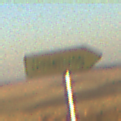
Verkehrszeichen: UmleitungswegweiserRechtsweisend
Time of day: SunriseSunset
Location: Outdoor (Nature)
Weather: Clear
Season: NotSpecified
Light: Natural